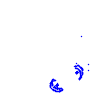
Particle: pion